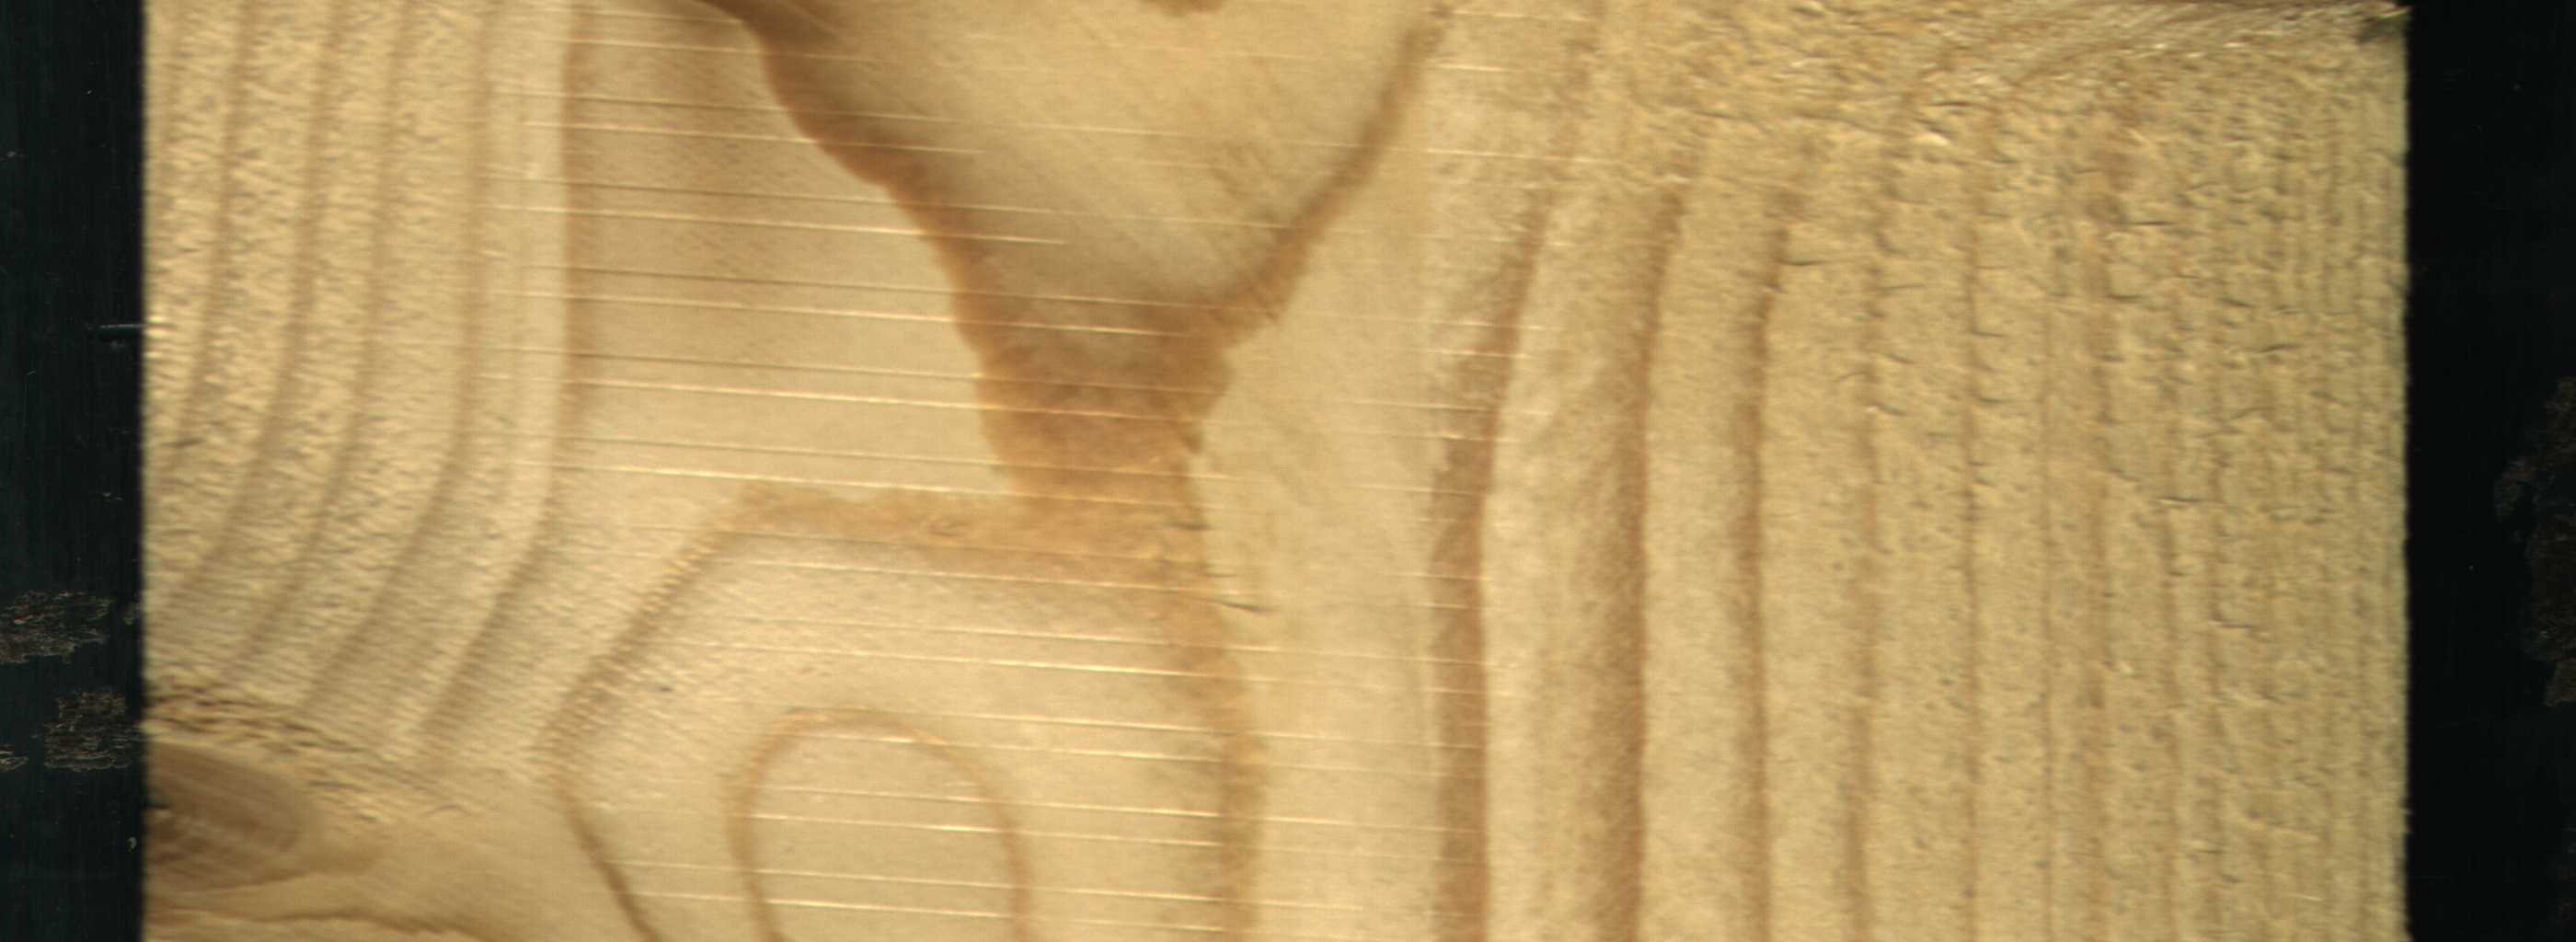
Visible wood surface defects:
Live_Knot